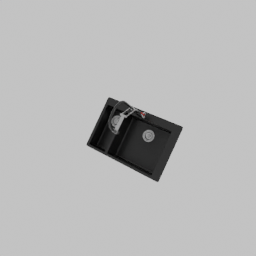
Label: appliances